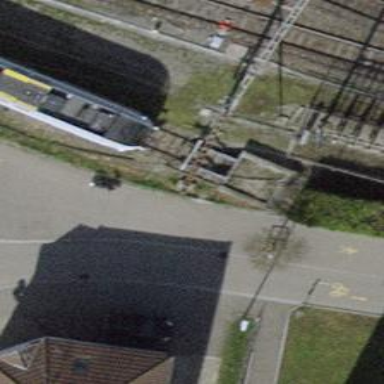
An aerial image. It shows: Railway buffer stop.